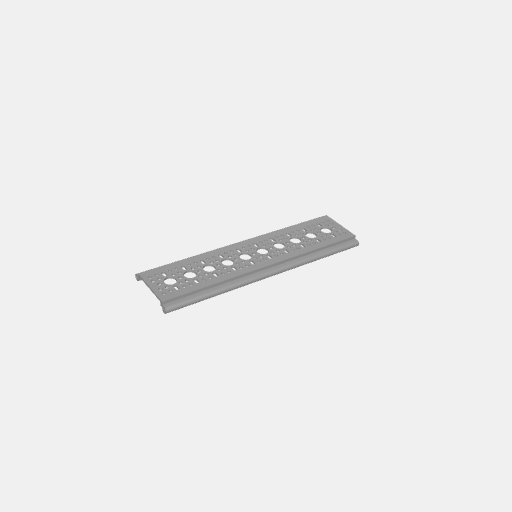
Part: RailChannel10H